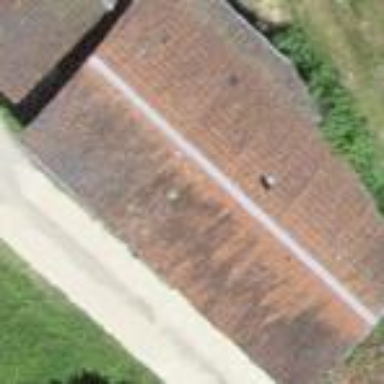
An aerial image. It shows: Barn.